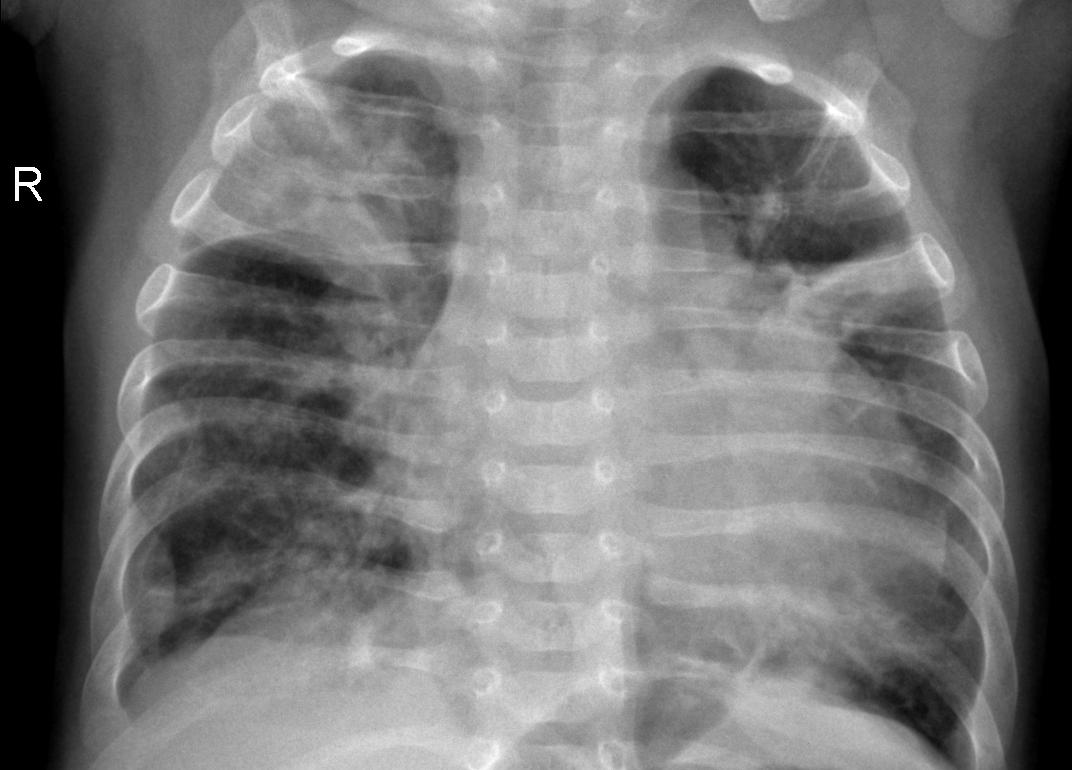
Diagnosis: PNEUMONIA